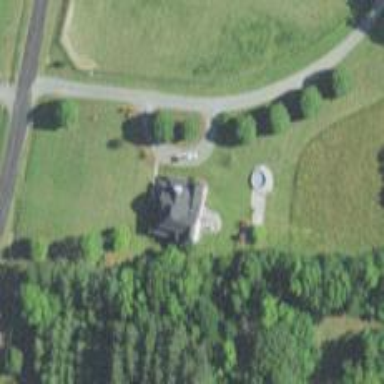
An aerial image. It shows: Driveway.